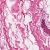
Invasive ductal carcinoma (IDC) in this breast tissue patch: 0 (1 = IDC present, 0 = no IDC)